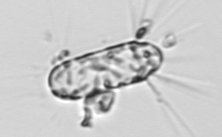
Label: Corethron_hystrix